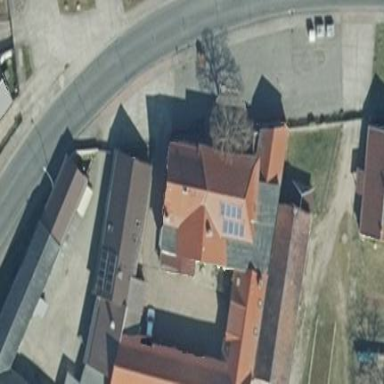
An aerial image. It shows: House with hipped roof made of red roof tiles.